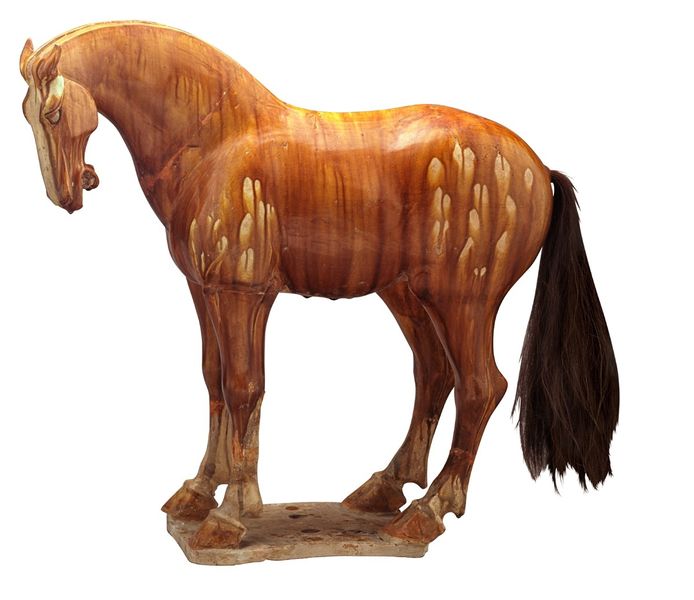
Standort: Hamburg
Institution: Museum für Kunst und Gewerbe Hamburg
Schlagwörter: braun, holz, pferd, keramik, statue, ton, schweif, modern, plastik, graun, schimmel, holt, kleinplastiken, porzelan, kleinplastik, glasiert, kleinkunst, dynastie, bleiglasur, bildwerk, irdenware, new, tang, pfered, tangdynastie, táng cháo, sancai, reservetechnik, henkst